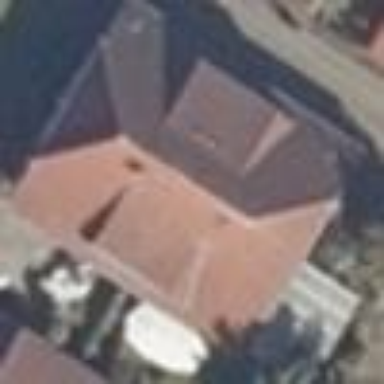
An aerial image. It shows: Detached building with half-hipped roof shape.